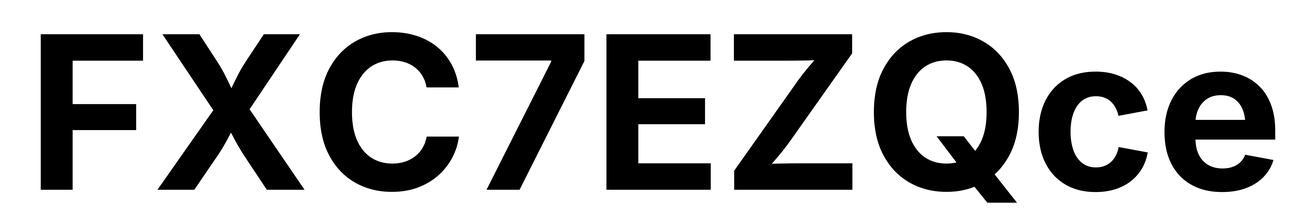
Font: Inter_Bold